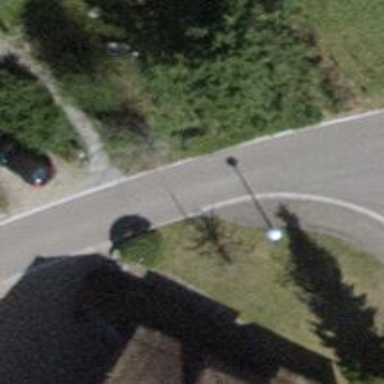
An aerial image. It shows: Residential road with asphalt surface.